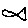
Label: fish